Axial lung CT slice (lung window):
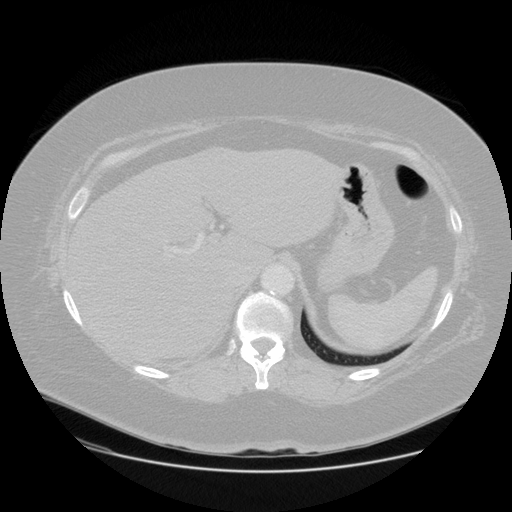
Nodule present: no